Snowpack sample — Snodgrass Mountain, Crested Butte, Colorado (2/4/25, 12:06 PM MST)
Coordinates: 38.923, -106.968
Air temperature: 35 °F
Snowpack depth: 80 cm
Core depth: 60 cm
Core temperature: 32 °F
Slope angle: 14°, slope face: 78°
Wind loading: low
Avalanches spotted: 0
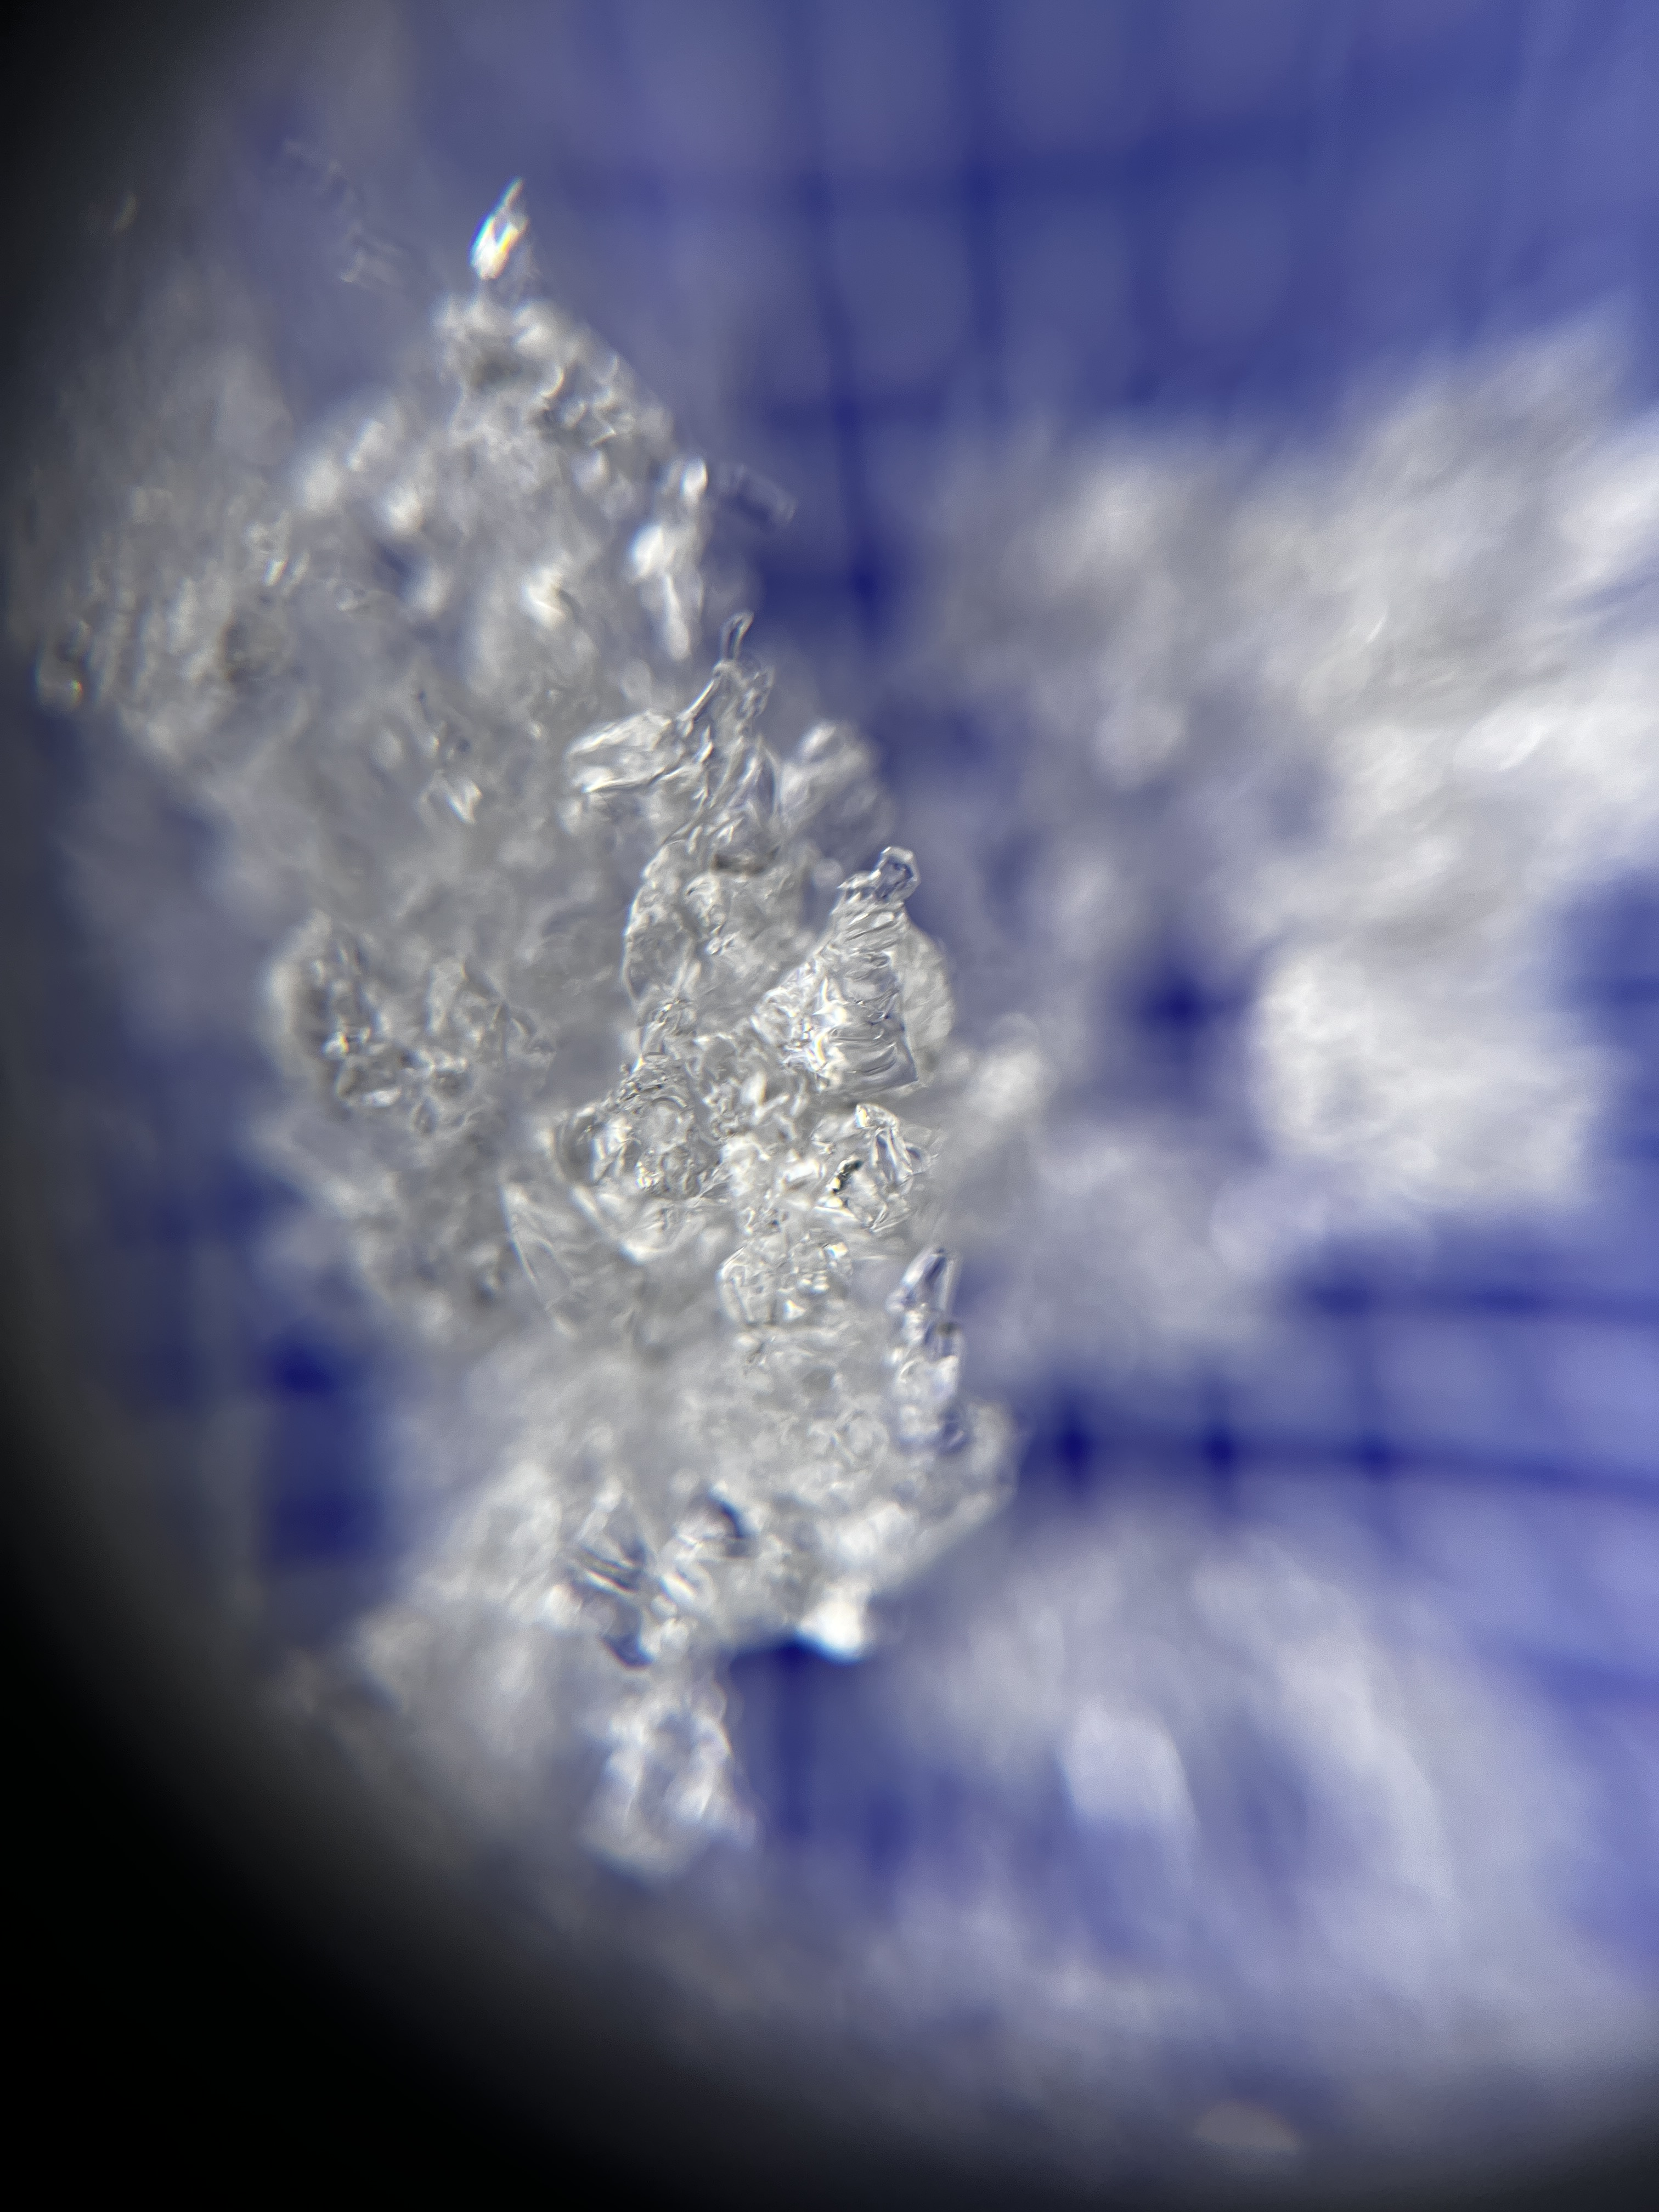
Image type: magnified_profile
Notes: No avalanches nearby, unusually warm weather for the last month reported by residents, Collected 25 yards from treeline